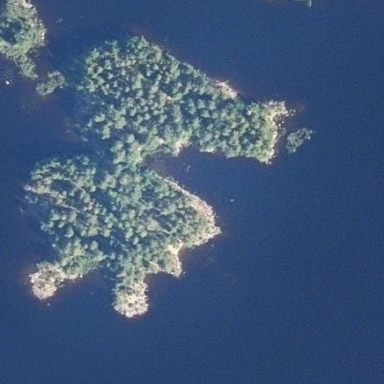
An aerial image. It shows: Islet surrounded by woodland.